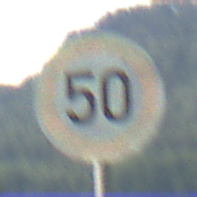
Verkehrszeichen: Geschwindigkeit50
Umgebung: Outdoor, Nature
Tageszeit: SunriseSunset
Wetter: PartlyCloudy
Licht: Natural
Jahreszeit: NotSpecified
Kontrast: MediumContrast